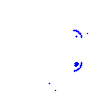
Particle: kaon